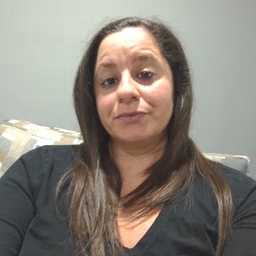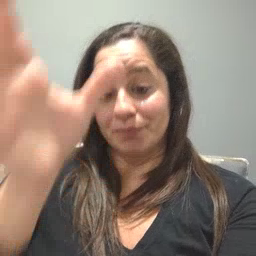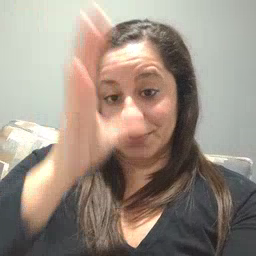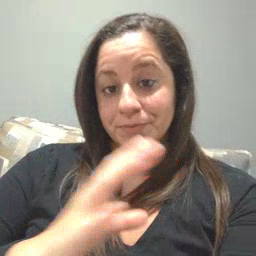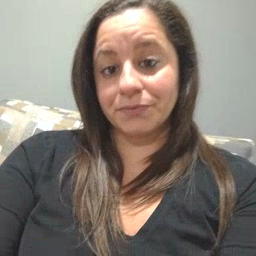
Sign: man